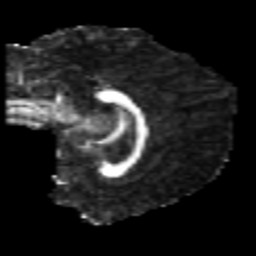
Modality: FA
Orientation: sagittal
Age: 24
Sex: female
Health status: healthy
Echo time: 0.074 s